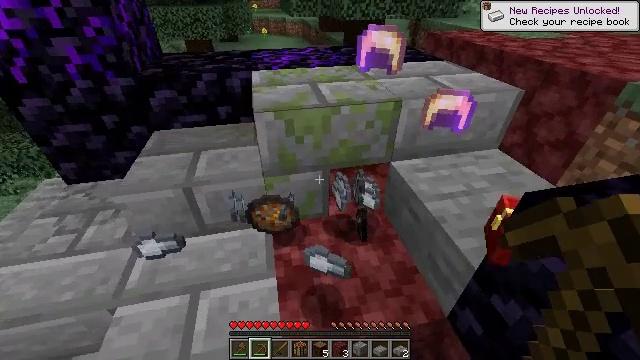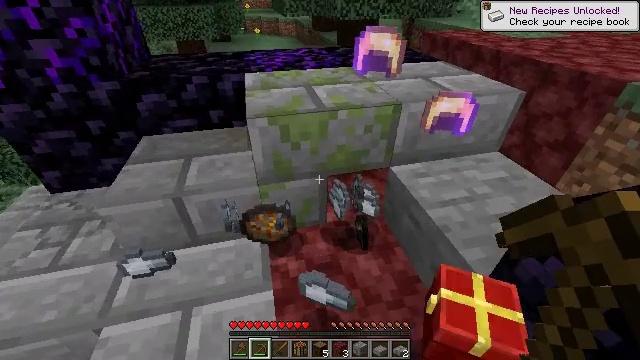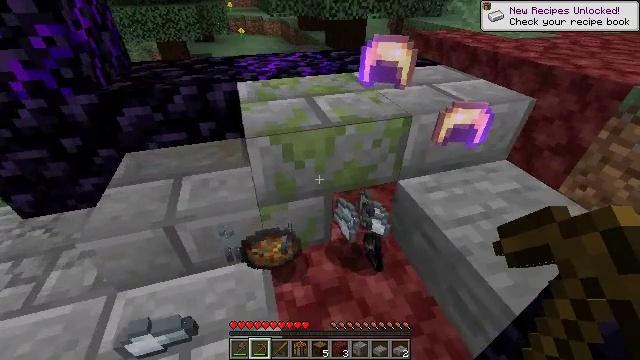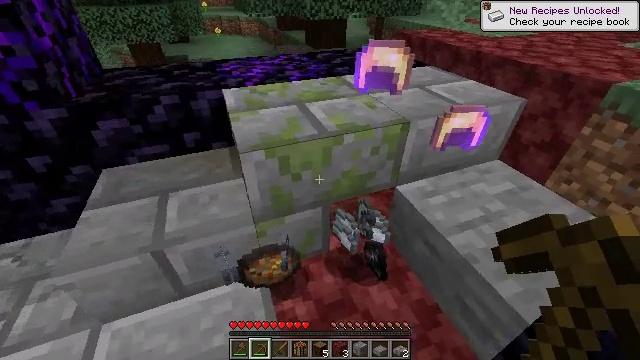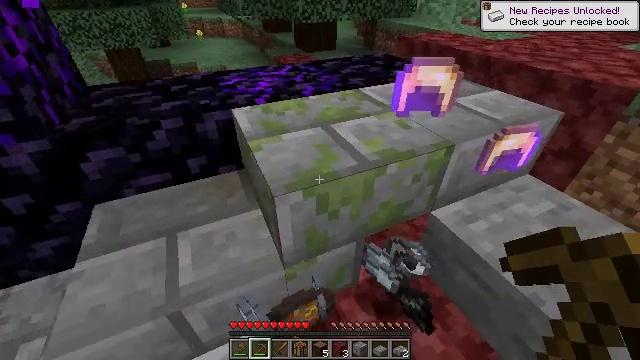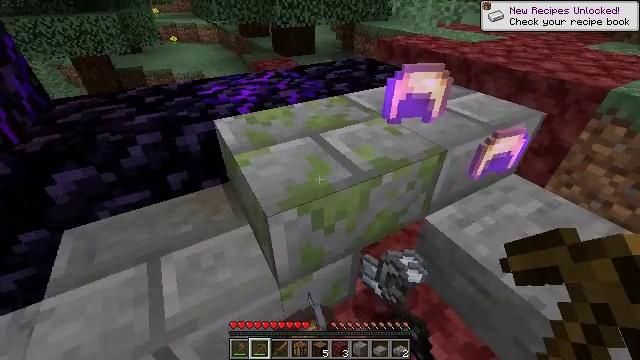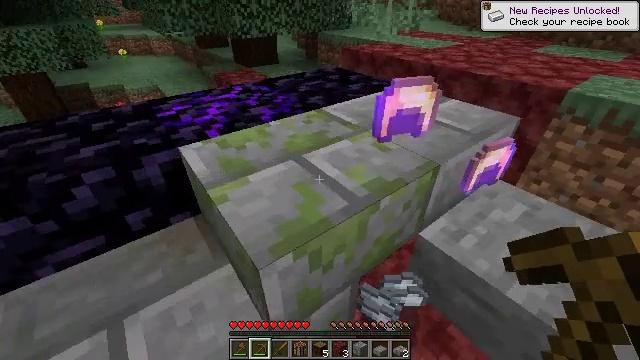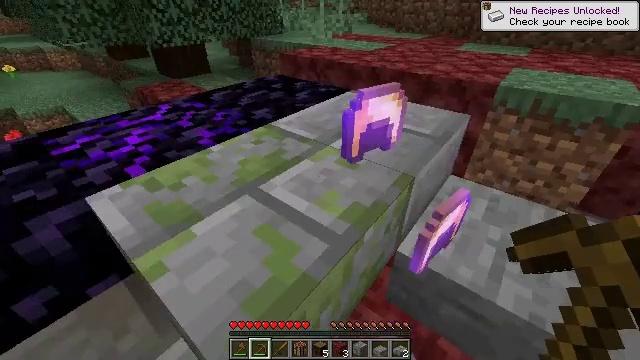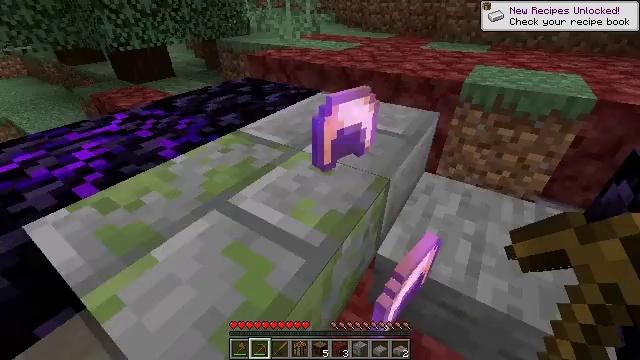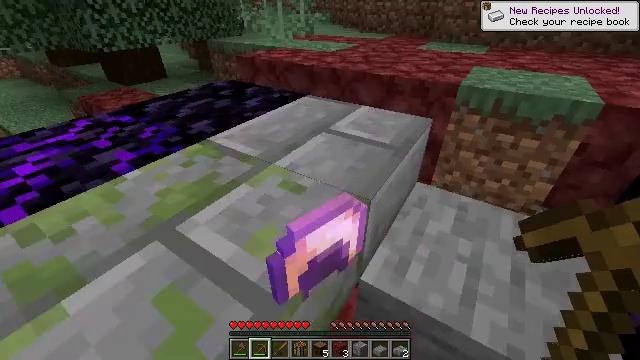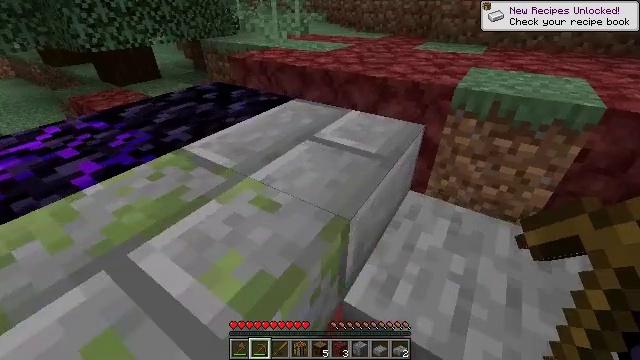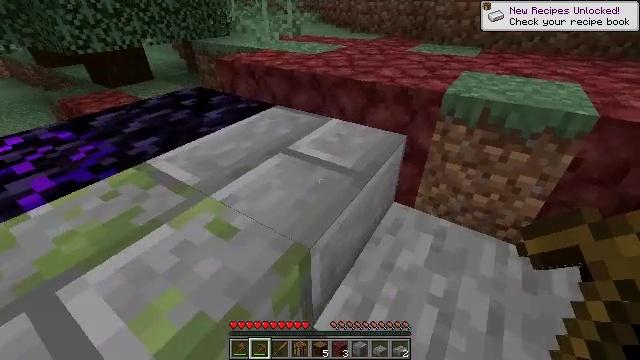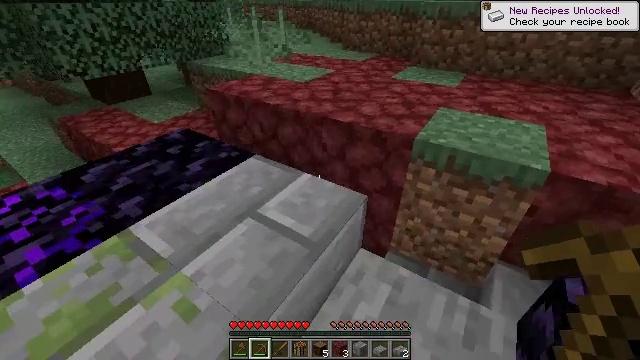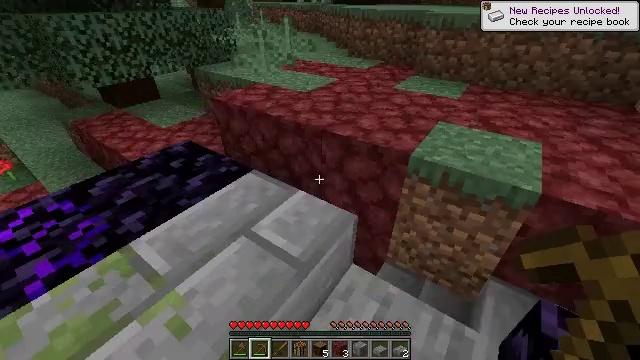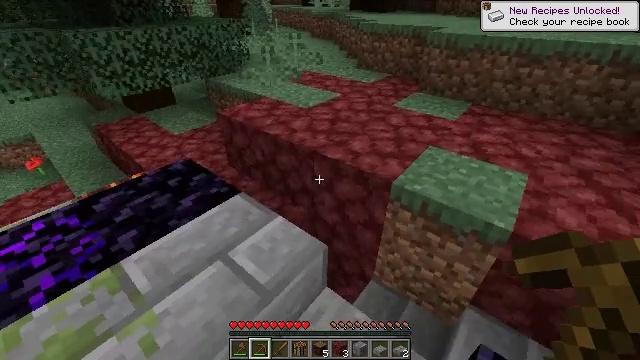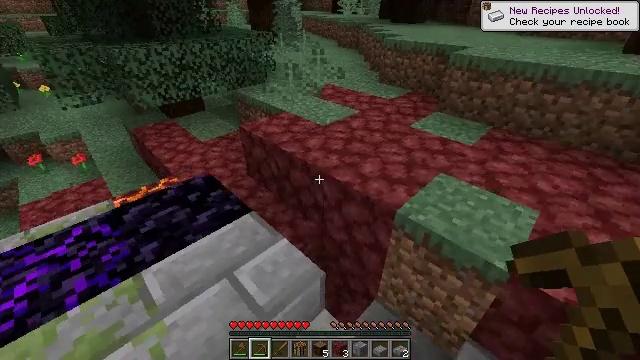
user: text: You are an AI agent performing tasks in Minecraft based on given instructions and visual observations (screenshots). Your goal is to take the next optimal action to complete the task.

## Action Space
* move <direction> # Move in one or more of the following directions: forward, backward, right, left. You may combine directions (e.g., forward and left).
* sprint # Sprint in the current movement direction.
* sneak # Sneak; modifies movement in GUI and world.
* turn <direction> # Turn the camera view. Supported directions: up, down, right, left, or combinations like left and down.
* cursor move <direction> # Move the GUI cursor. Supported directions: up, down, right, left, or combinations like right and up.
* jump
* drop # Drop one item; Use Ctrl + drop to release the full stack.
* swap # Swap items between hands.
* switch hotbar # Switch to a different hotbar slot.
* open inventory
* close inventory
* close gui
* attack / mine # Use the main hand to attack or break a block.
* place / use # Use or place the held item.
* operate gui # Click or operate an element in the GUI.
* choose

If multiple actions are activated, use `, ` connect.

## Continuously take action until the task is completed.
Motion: motion action
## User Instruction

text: Remove the stone slab from the ground.
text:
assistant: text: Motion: move forward and move left, turn right
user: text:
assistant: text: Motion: move forward and move left, turn right
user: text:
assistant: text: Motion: move forward and move left, turn right
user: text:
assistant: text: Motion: move forward and move left, turn right
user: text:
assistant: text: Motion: move forward, turn right
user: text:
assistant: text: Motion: move forward, turn right and up
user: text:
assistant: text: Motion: move forward, turn right
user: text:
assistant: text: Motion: move forward, turn right
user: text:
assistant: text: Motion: move forward
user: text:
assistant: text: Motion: move forward and move right
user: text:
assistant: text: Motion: move right
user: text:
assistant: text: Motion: move right
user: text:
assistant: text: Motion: move right, turn left
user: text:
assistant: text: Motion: move right, turn left
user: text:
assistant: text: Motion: move forward, turn left
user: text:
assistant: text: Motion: move forward, turn left and up
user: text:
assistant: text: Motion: move forward, turn left
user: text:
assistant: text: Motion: move forward, turn left
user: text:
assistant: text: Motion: move forward
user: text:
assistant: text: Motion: no_op
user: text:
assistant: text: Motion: no_op
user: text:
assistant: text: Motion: no_op
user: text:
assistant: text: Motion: no_op
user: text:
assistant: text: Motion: turn right
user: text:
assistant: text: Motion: turn right
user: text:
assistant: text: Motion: turn right
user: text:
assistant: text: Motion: turn right
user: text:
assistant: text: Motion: turn right
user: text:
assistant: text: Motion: no_op
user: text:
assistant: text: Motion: turn right and down